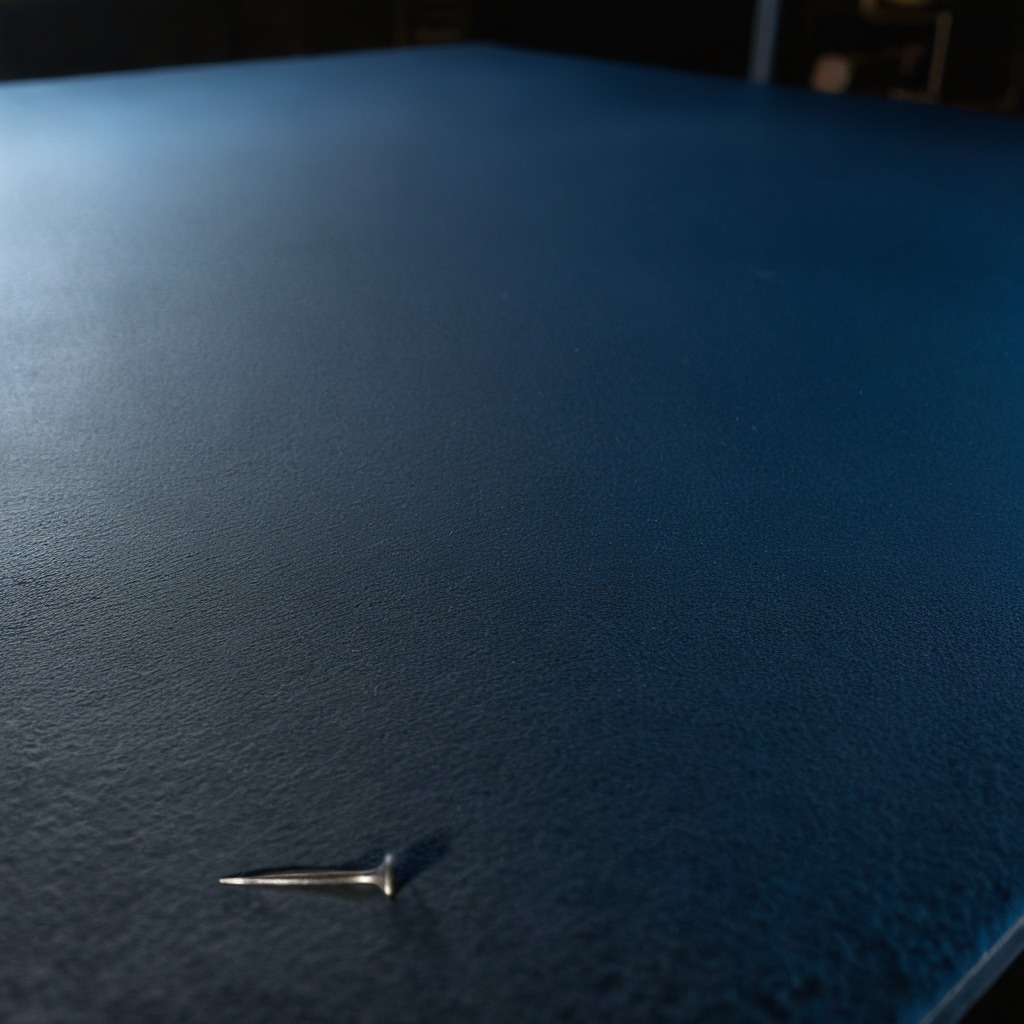
A nail is lying on the granite tabletop.